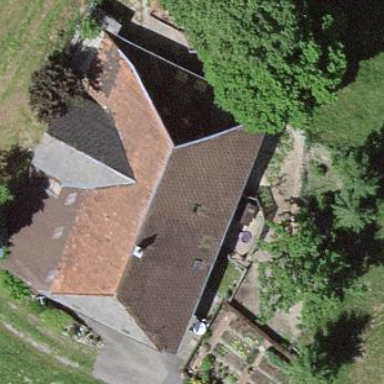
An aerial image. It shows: Farm building.